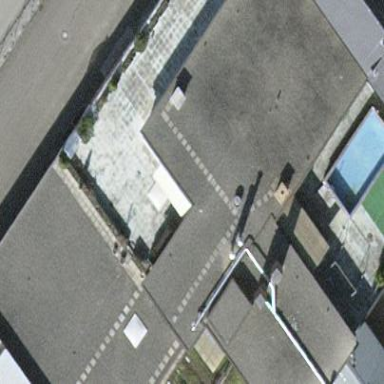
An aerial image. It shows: Flat-roofed commercial building.